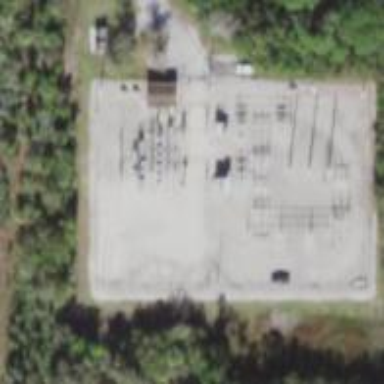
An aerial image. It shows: Outdoor distribution substation.